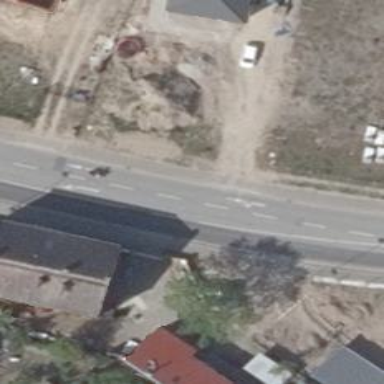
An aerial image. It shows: Primary road with asphalt surface. There are sidewalks on both sides and cycle track on the left.